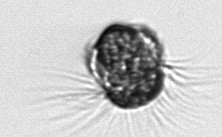
Label: Mesodinium